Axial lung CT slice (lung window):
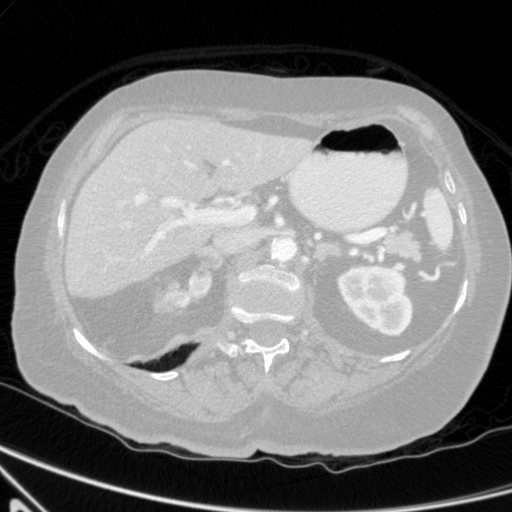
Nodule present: no